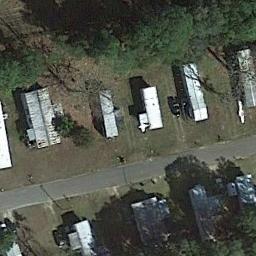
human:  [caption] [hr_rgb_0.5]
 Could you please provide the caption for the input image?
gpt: Here is a 90 degree turn road with rows of mobile homes on both sides .

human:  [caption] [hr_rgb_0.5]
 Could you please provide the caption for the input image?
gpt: The sparse mobile home park has some mobile homes and trees on the grass .